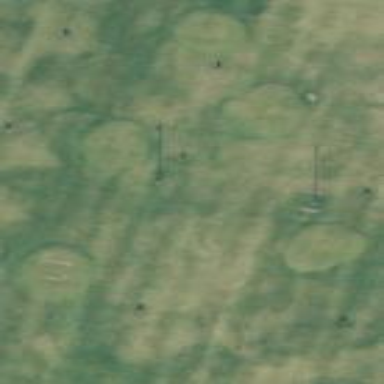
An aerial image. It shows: Scenic golf fairway.